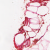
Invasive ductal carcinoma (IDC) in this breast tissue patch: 0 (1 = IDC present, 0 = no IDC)